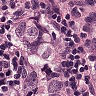
Metastatic tissue present: yes